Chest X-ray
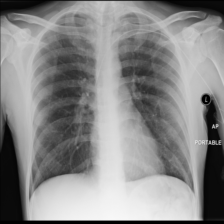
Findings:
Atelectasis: negative
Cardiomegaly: negative
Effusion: negative
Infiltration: negative
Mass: negative
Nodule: negative
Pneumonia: negative
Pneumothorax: negative
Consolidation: negative
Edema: negative
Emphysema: negative
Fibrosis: negative
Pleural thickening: negative
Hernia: negative